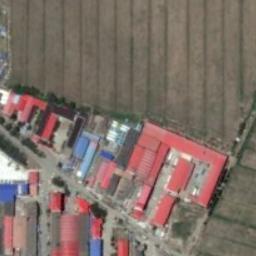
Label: industrial_area